Aerial crown-view tile of a tropical tree (Barro Colorado Island, Panama), acquired 20250915:
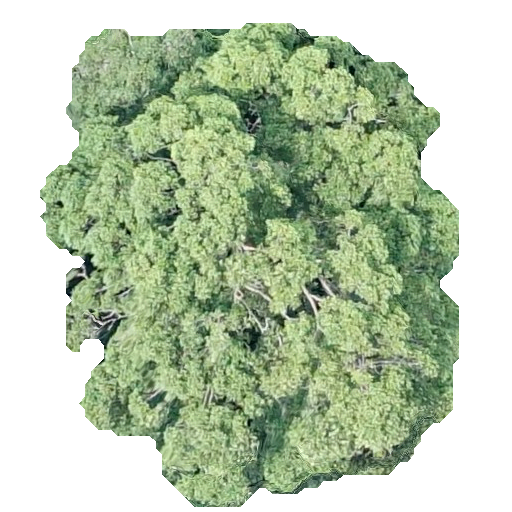
Species: Ocotea leptobotra
GBIF accepted scientific name: Ocotea leptobotra
Crown area: 227.716 m²